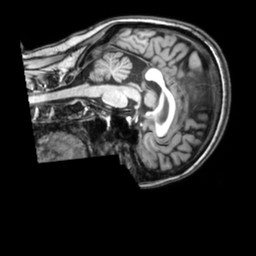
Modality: T1w
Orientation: sagittal
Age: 44
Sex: female
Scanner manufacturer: philips
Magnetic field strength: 3 T
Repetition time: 0.008113 s
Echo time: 0.003709 s